Interaction volume radius: 10 \u00c5
Interaction volume height: 10 \u00c5
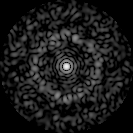
Disorder parameter: 0.818